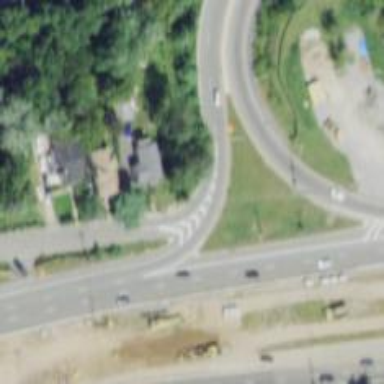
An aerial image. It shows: Trunk link highway.